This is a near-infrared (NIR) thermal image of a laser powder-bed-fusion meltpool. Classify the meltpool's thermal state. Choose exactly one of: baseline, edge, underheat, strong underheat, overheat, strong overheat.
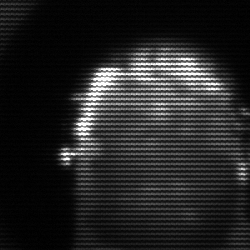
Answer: baseline